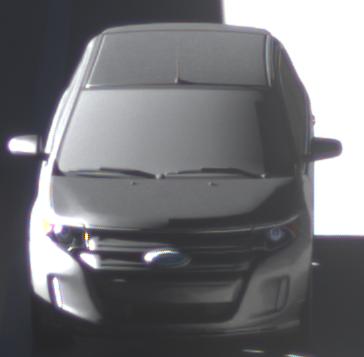
Make: Ford
Model: Edge
Detailed model: Gen. 1 Facelift
Model produced from: 2010
Model produced until: 2015
Doors: 5
Color: gray
Road condition: dry road
Daytime: morning or afternoon
Contrast: high contrast